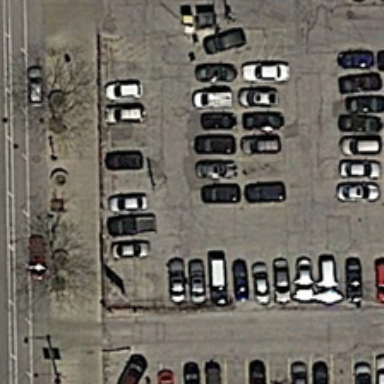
Many cars are parked in a parking lot near a road .